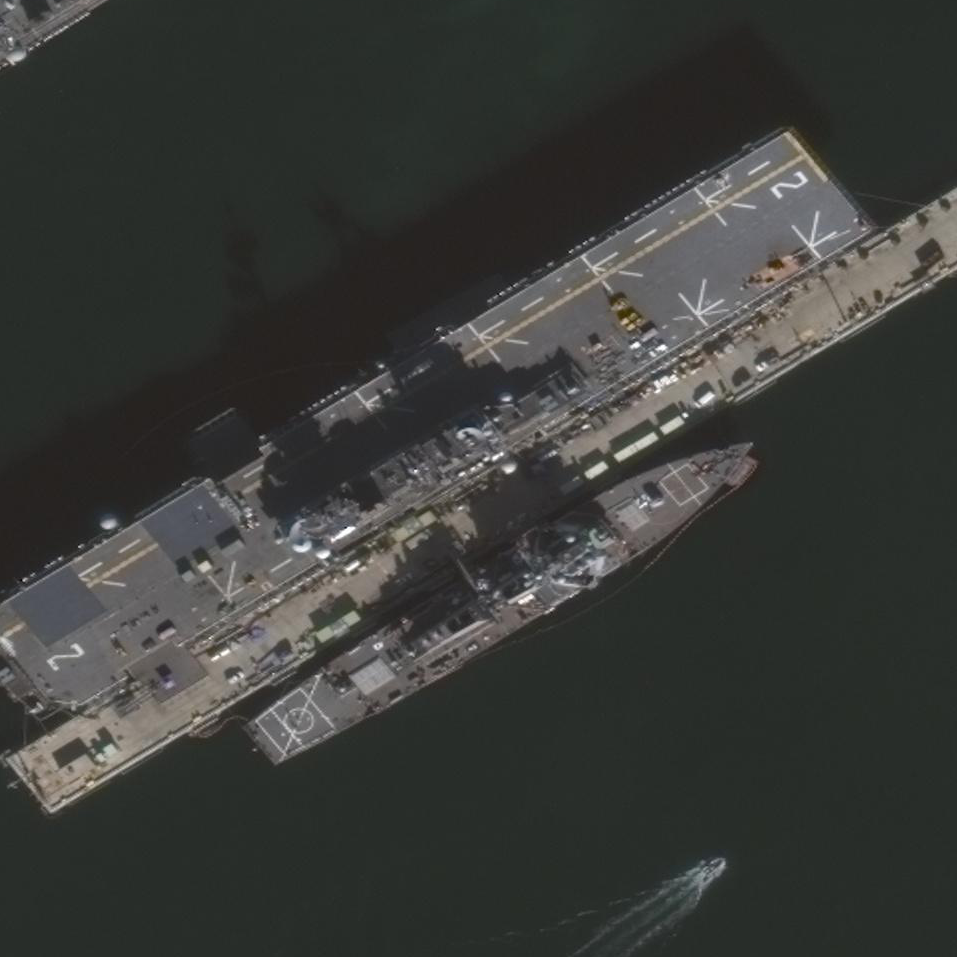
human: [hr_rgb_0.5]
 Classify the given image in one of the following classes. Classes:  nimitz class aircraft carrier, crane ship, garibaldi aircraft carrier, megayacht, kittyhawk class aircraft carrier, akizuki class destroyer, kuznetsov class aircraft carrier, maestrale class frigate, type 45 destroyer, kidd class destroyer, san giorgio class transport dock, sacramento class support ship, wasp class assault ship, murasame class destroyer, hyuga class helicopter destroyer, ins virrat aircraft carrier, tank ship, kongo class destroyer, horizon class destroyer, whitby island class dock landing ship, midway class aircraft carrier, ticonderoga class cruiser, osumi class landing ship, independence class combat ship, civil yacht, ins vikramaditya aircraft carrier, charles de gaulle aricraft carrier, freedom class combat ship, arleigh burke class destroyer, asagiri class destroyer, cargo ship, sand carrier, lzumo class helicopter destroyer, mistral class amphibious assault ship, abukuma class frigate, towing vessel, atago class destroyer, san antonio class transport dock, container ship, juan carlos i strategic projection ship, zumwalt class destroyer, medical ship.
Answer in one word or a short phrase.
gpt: Wasp class assault ship